Question: I need to change the size of the TabHosts's icons I have set up.
At the moment, the icons are the height of the bar and it looks pretty horrible because the icons are to big inside the bar:

Would there be any way for me to downsize the images inside the TabHost?
MainActivity:
'''
public class MainActivity extends FragmentActivity {
/* Tab identifiers */
private final String TAB_A = "Appointments";
private final String TAB_B = "Calender";
private final String TAB_C = "Profile";
private final String TAB_D = "Settings";
private String selectedTab;
private static TabHost mTabHost;
private Fragment1 fragment1;
private Fragment2 fragment2;
private Fragment3 fragment3;
private Fragment4 fragment4;
@Override
protected void onCreate(Bundle savedInstanceState) {
this.requestWindowFeature(Window.FEATURE_NO_TITLE);
super.onCreate(savedInstanceState);
setContentView(R.layout.main);
fragment1 = new Fragment1();
fragment2 = new Fragment2();
fragment3 = new Fragment3();
fragment4 = new Fragment4();
mTabHost = (TabHost) findViewById(android.R.id.tabhost);
mTabHost.setOnTabChangedListener(listener);
mTabHost.setup();
initializeTab();
}
// TABS
public void initializeTab() {
TabHost.TabSpec spec = mTabHost.newTabSpec(TAB_A);
mTabHost.setCurrentTab(0);
spec.setContent(new TabHost.TabContentFactory() {
public View createTabContent(String tag) {
return findViewById(android.R.id.tabcontent);
}
});
spec.setIndicator(createTabView(TAB_A, R.drawable.tab1_selector));
mTabHost.addTab(spec);
spec = mTabHost.newTabSpec(TAB_B);
spec.setContent(new TabHost.TabContentFactory() {
public View createTabContent(String tag) {
return findViewById(android.R.id.tabcontent);
}
});
spec.setIndicator(createTabView(TAB_B, R.drawable.tab2_selector));
mTabHost.addTab(spec);
spec = mTabHost.newTabSpec(TAB_C);
spec.setContent(new TabHost.TabContentFactory() {
public View createTabContent(String tag) {
return findViewById(android.R.id.tabcontent);
}
});
spec.setIndicator(createTabView(TAB_C, R.drawable.tab3_selector));
mTabHost.addTab(spec);
spec = mTabHost.newTabSpec(TAB_D);
spec.setContent(new TabHost.TabContentFactory() {
public View createTabContent(String tag) {
return findViewById(android.R.id.tabcontent);
}
});
spec.setIndicator(createTabView(TAB_D, R.drawable.tab4_selector));
mTabHost.addTab(spec);
mTabHost.setCurrentTab(0);
}
TabHost.OnTabChangeListener listener = new TabHost.OnTabChangeListener() {
public void onTabChanged(String tabId) {
/* Set current tab.. */
if (tabId.equals(TAB_A)) {
pushFragments(tabId, fragment1);
selectedTab = TAB_A;
} else if (tabId.equals(TAB_B)) {
pushFragments(tabId, fragment2);
selectedTab = TAB_B;
} else if (tabId.equals(TAB_C)) {
pushFragments(tabId, fragment3);
selectedTab = TAB_C;
} else if (tabId.equals(TAB_D)) {
pushFragments(tabId, fragment4);
selectedTab = TAB_D;
}
}
};
public void pushFragments(String tag, Fragment fragment) {
FragmentManager manager = getSupportFragmentManager();
FragmentTransaction ft = manager.beginTransaction();
ft.replace(android.R.id.tabcontent, fragment);
ft.commit();
}
private View createTabView(final String tabText, final int id) {
View view = LayoutInflater.from(this).inflate(R.layout.tabs_icon, null);
ImageView imageViewTabIcon = (ImageView) view
.findViewById(R.id.tab_icon);
imageViewTabIcon.setImageDrawable(getResources().getDrawable(id));
return view;
}
public static void tabfresh() {
mTabHost.setCurrentTab(0);
}
public static void tabfresh_sal() {
mTabHost.setCurrentTab(1);
}
}
'''
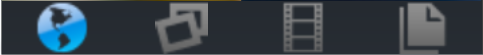
Answer: You need to create 'tabhost_row.xml' so as to inflate it.
'''
<FrameLayout xmlns:android="http://schemas.android.com/apk/res/android"
android:layout_width="match_parent"
android:layout_height="match_parent"
android:gravity="center"
android:background="@color/white"
android:orientation="vertical" >
<ImageView
android:id="@+id/imgTab"
android:layout_width="YOUR_WIDTH"
android:layout_height="YOUR_HEIGHT" />
</FrameLayout>
'''
Note: For above 'ImageView' set height and width as per your requirment.
Then in your 'MainActivity.java', inflate 'tabhost_row.xml' as below code.
'''
public TabSpec setIndicator(Context ctx,TabSpec spec,int viewId,int resId,String name) {
View v = LayoutInflater.from(ctx).inflate(R.layout.tab_row, null);
ImageView imgTab = (ImageView) v.findViewById(viewId);
imgTab.setImageDrawable(getResources().getDrawable(resId));
return spec.setIndicator(v);
}
'''
Now, add your tab as below,
'''
mTabHost.addTab(setIndicator(this,mTabHost.newTabSpec(Commons.TAG_HOME_CONTAINER_FRAGMENT),R.id.imgTab,R.drawable.home_selector,"Home"),HomeContainerFragment.class,null);
'''